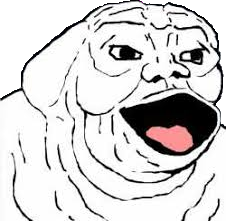
Label: 5_Brainlet